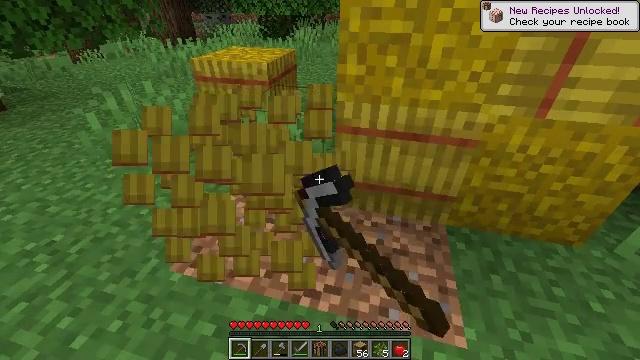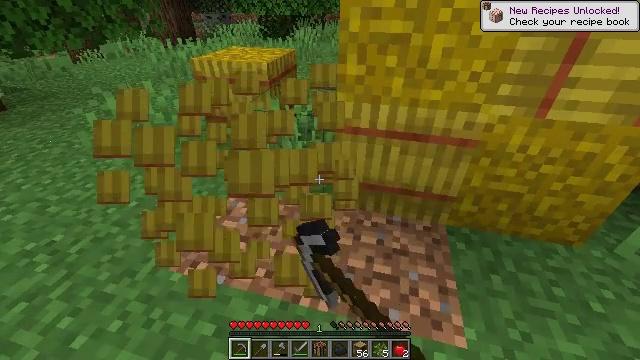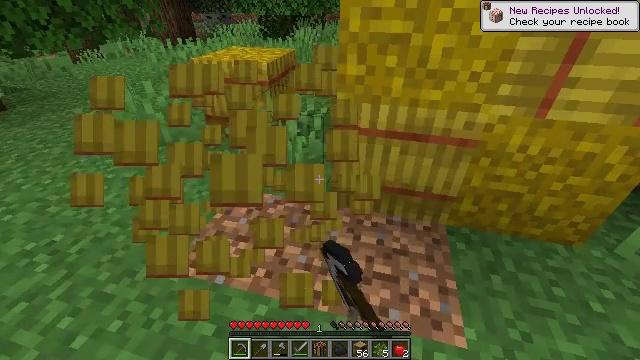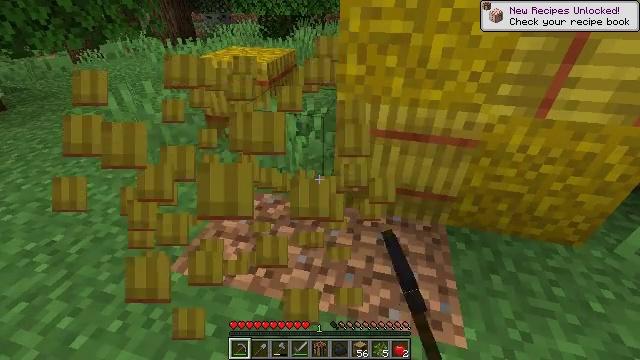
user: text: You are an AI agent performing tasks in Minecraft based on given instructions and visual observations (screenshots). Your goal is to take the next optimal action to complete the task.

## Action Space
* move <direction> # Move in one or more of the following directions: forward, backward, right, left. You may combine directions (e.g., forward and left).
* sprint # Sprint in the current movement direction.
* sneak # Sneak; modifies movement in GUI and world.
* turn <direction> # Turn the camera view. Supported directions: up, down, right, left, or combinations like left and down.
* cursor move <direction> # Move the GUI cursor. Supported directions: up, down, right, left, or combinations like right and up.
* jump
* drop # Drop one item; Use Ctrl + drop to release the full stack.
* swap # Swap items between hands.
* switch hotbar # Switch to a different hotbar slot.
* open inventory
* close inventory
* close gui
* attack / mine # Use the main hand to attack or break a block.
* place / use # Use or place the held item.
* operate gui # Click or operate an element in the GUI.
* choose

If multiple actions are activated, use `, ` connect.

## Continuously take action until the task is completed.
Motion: motion action
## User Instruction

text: Gather hay blocks from the farm.
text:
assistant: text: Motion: attack / mine
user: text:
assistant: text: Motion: attack / mine
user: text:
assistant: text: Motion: attack / mine
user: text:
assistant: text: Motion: attack / mine